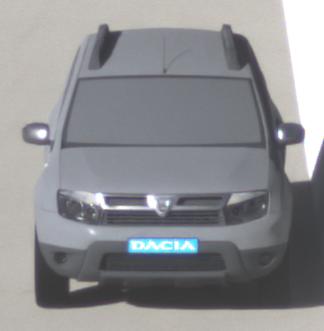
Make: Dacia
Model: Duster dCi 110 FAP
Detailed model: Duster (I)
Model produced from: 2010/06
Model produced until: 2013/11
Doors: 5
Color: gray
Road condition: dry road
Daytime: morning or afternoon
Contrast: high contrast